The trace is the raw vibration amplitude of a rotating bearing as a function of time. Diagnose the bearing from this image, choosing from: normal, inner_race, outer_race, ball.
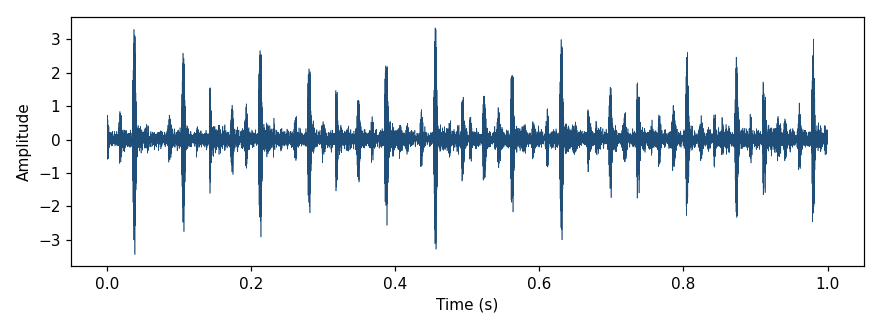
Answer: outer_race